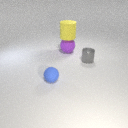
large yellow rubber cylinder above large purple rubber sphere